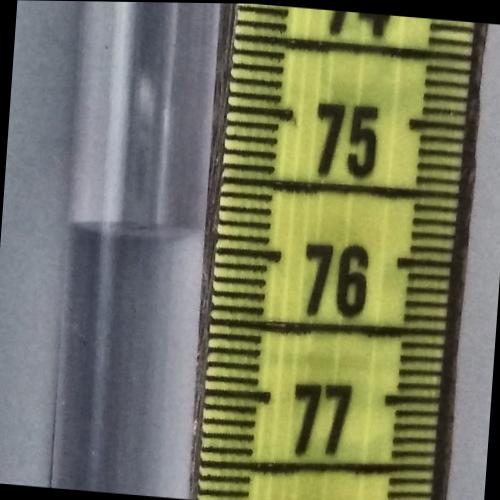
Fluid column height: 75.9 cm